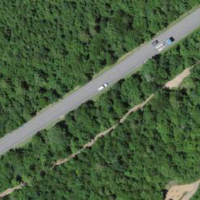
EUNIS habitat code: 44
Species observed at this site:
Stachys alpina